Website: crate-barrel
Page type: account-selection
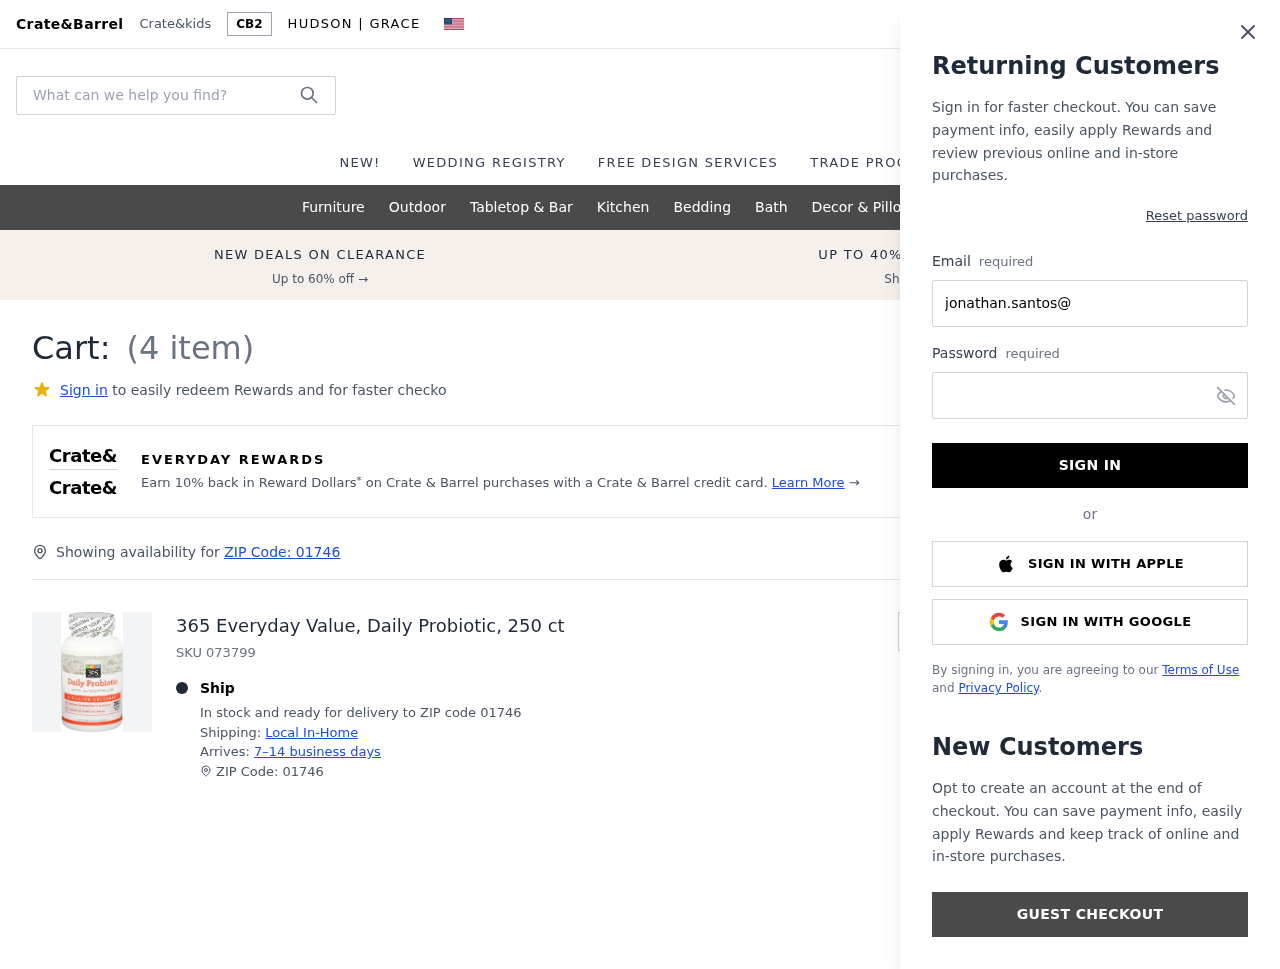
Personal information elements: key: PII_EMAIL
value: jonathan.santos@yahoo.com
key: PII_POSTCODE
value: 01746
Product elements: key: PRODUCT1_NAME
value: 365 Everyday Value, Daily Probiotic, 250 ct
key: PRODUCT1_QUANTITY
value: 4
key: PRODUCT1_SKU
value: SKU 073799
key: PRODUCT1_ORIGINAL_PRICE
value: $23.69
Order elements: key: ORDER_NUM_ITEMS
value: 4
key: ORDER_SUBTOTAL
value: $75.80
Search elements: key: HEADER_SEARCH
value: What can we help you find?